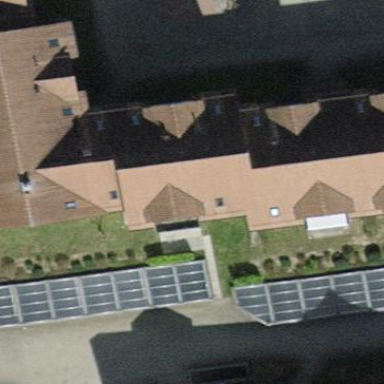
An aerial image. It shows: Tile-roofed apartment building.